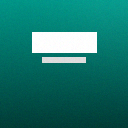
Screen state: on